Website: apple-inc
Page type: cart
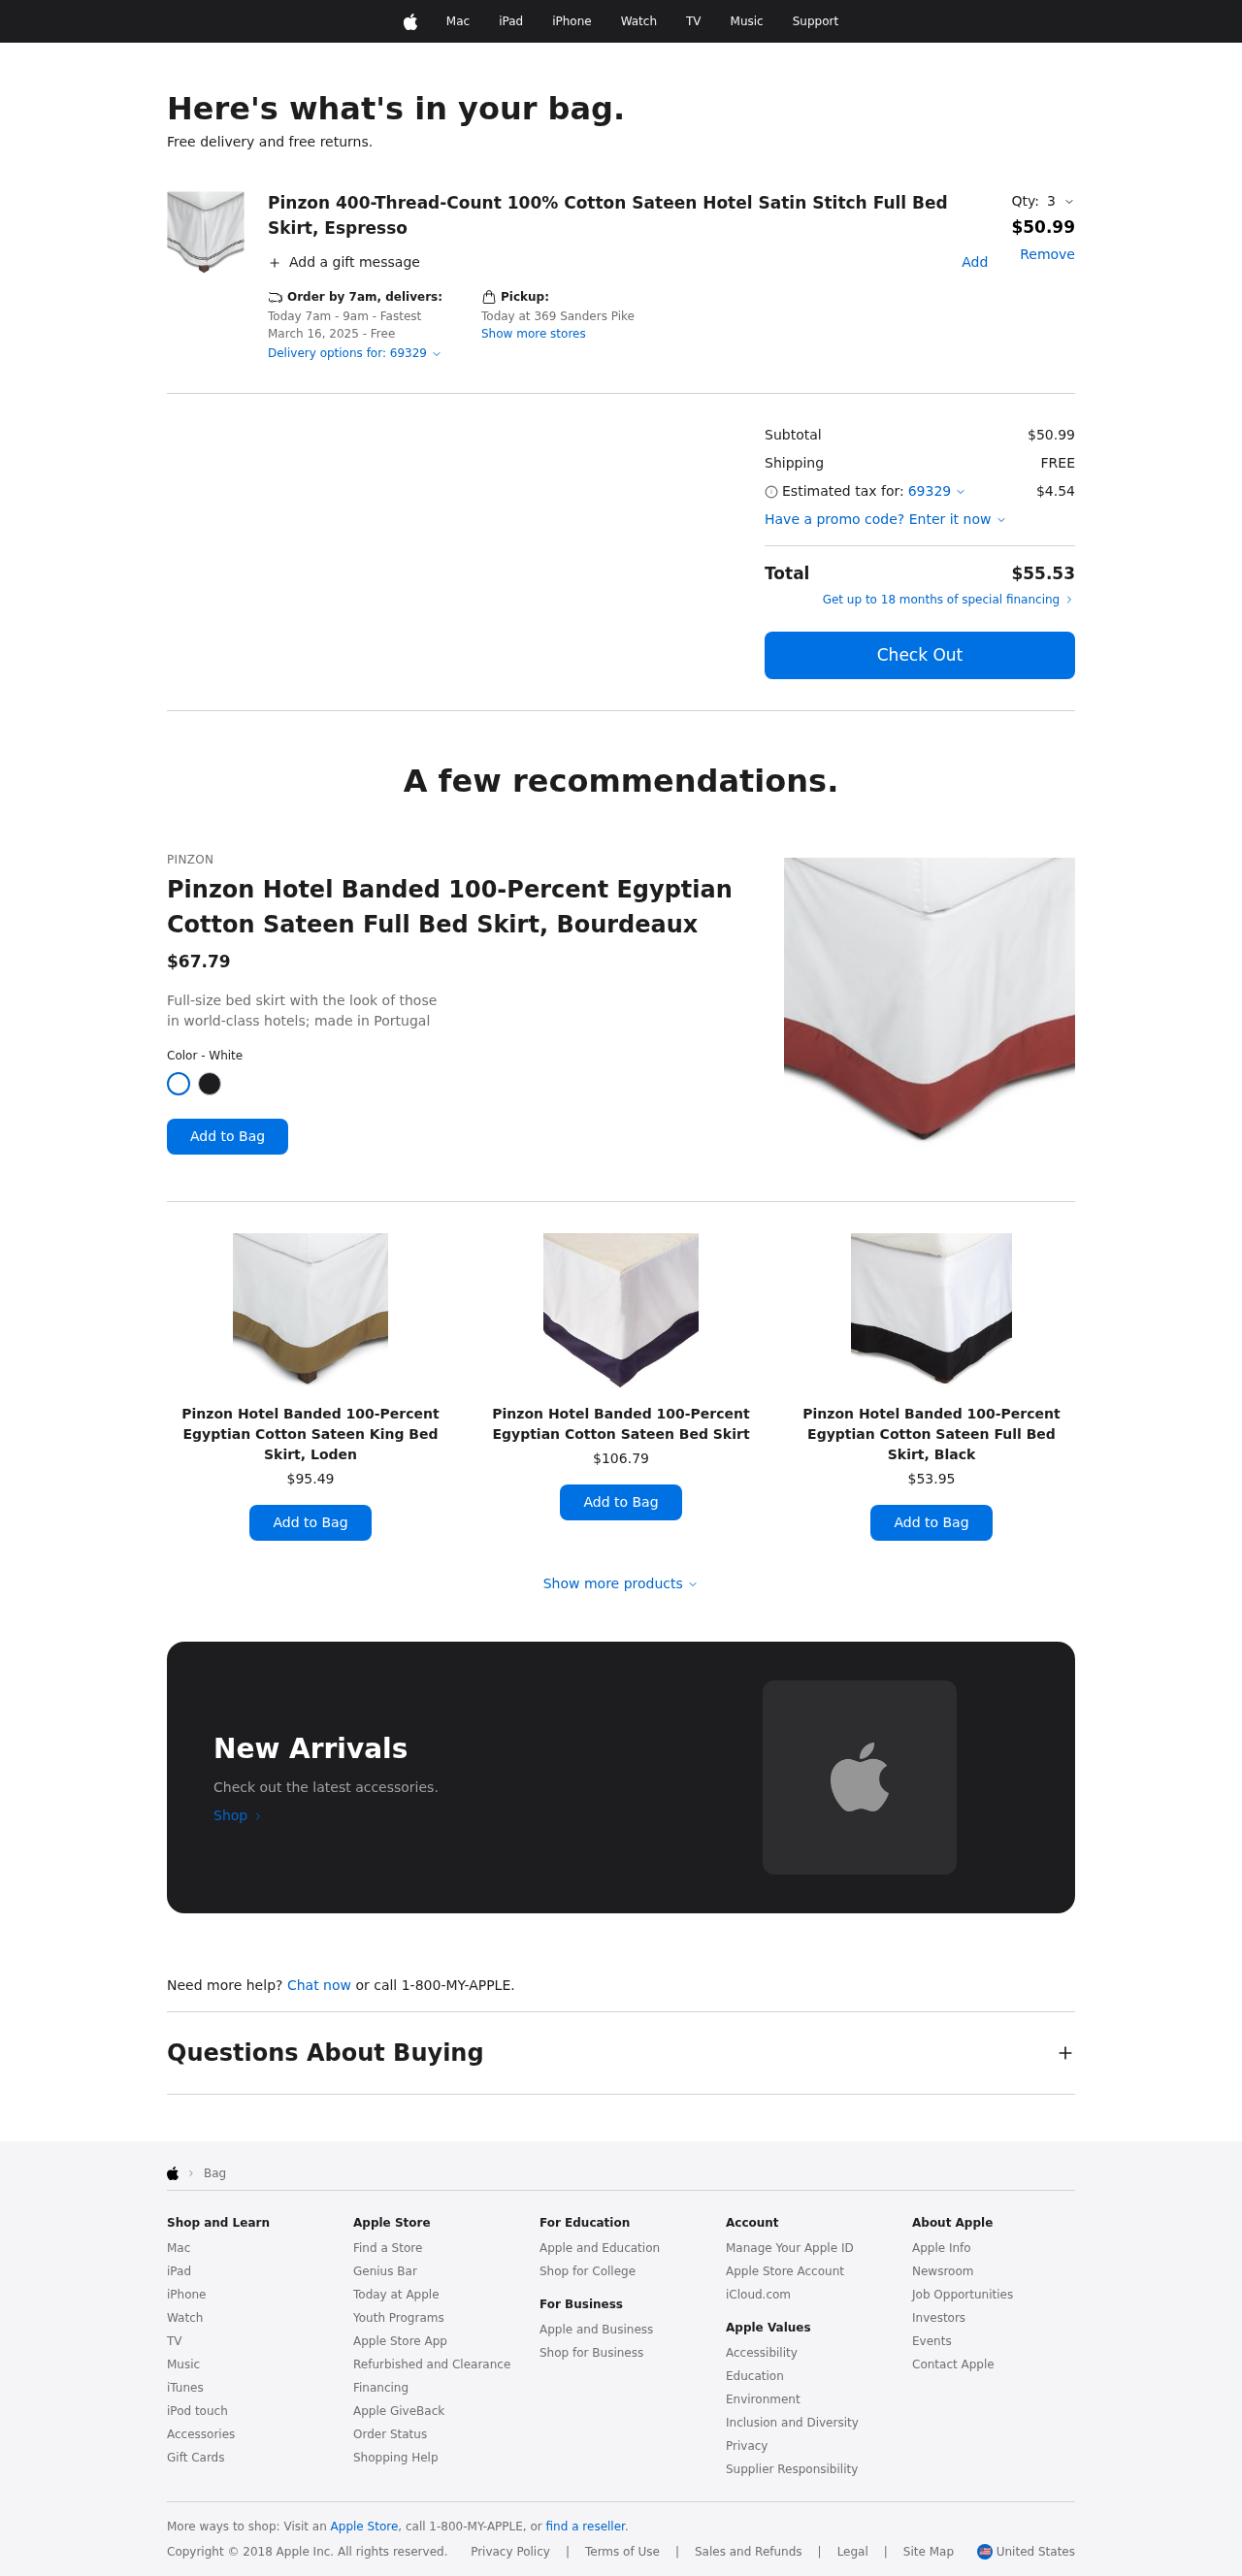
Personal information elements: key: PII_LOCATION1_STREET
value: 369 Sanders Pike
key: PII_POSTCODE
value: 69329
Product elements: key: PRODUCT1_NAME
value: Pinzon 400-Thread-Count 100% Cotton Sateen Hotel Satin Stitch Full Bed Skirt, Espresso
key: PRODUCT1_PRICE
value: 50.99
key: PRODUCT1_QUANTITY
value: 3
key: PRODUCT2_BRAND
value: Pinzon
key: PRODUCT2_DESC
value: Full-size bed skirt with the look of those in world-class hotels; made in Portugal
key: PRODUCT2_NAME
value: Pinzon Hotel Banded 100-Percent Egyptian Cotton Sateen Full Bed Skirt, Bourdeaux
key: PRODUCT2_PRICE
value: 67.79
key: PRODUCT3_NAME
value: Pinzon Hotel Banded 100-Percent Egyptian Cotton Sateen King Bed Skirt, Loden
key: PRODUCT3_PRICE
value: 95.49
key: PRODUCT4_NAME
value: Pinzon Hotel Banded 100-Percent Egyptian Cotton Sateen Bed Skirt
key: PRODUCT4_PRICE
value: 106.79
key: PRODUCT5_NAME
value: Pinzon Hotel Banded 100-Percent Egyptian Cotton Sateen Full Bed Skirt, Black
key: PRODUCT5_PRICE
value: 53.95
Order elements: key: ORDER_SHIPPING_DATE
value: Today 7am - 9am
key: ORDER_DELIVERY_DATE
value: March 16, 2025
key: ORDER_SUBTOTAL
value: $50.99
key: ORDER_SHIPPING_COST
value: FREE
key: ORDER_TAX
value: $4.54
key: ORDER_TOTAL
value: $55.53